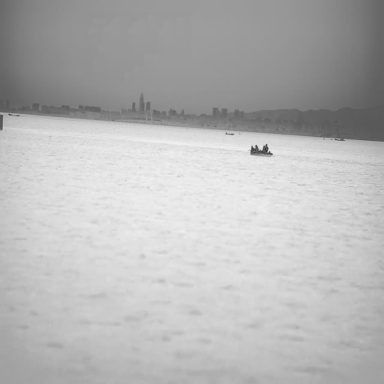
There are four bulk_carriers in the infrared image.